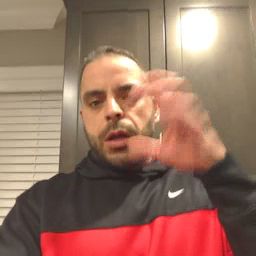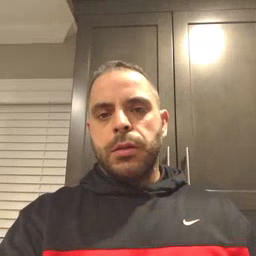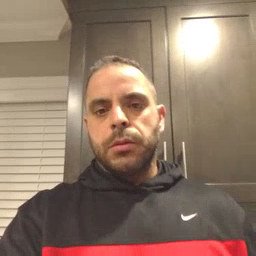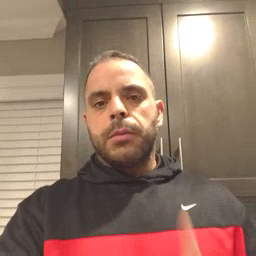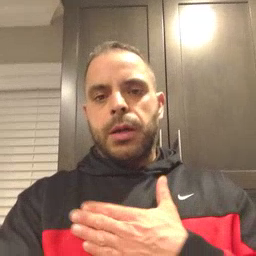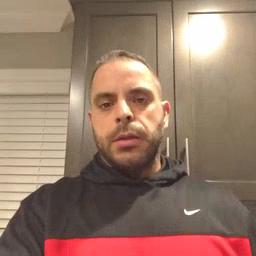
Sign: minemy